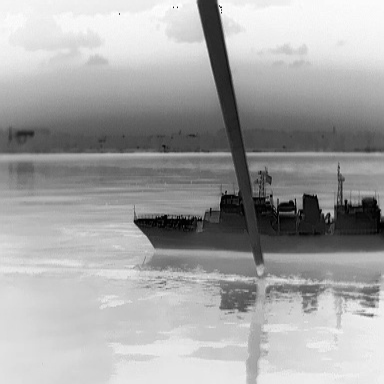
There is a warship in the infrared image.